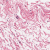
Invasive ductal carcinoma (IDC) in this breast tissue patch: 0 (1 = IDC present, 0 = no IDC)